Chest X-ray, AP view. Patient: 17 years old, sex F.
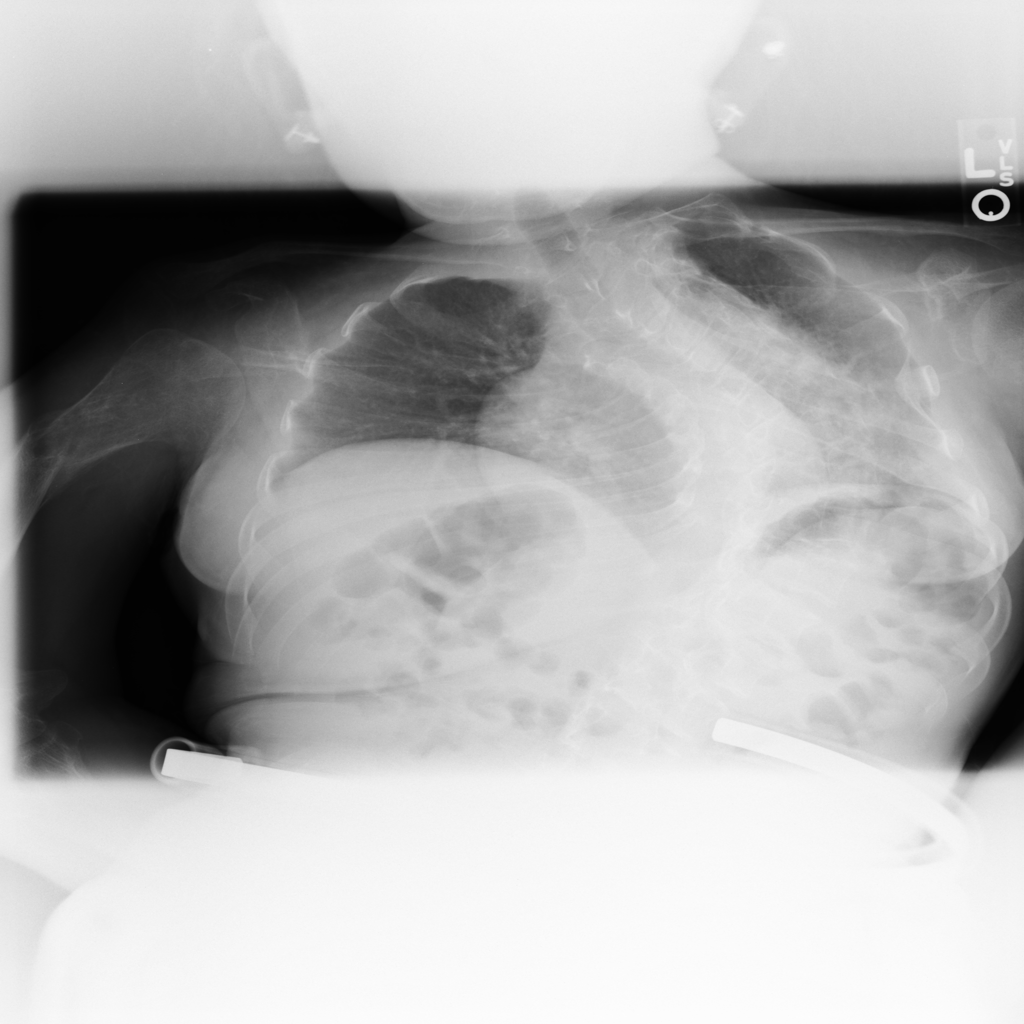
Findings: No Finding